Question: My query show two person with name "Anna", "Szymkowiak" and this same "id" but this is this same person. How can I sum this? For example:id "80", "Anna", "Szymkowiak", "23", 2 -> 23 is sum of month 20 plus 3 and 2 is sum of Aneks 1 plus 1
'''
SELECT DISTINCT SBA.HRSystemId AS Id, SBA.FirstName, SBA.Surname,
CASE WHEN SBA.EndDate < GETDATE()
THEN DATEDIFF(MONTH,SBA.StartDate,SBA.EndDate)
ELSE DATEDIFF(MONTH,SBA.StartDate, GETDATE())
END AS Miesiace_Przepracowane,
MAX(SBC.ContractNumber) AS Aneks
FROM SB_Applications SBA JOIN SB_Contracts SBC ON SBA.ApplicationId = SBC.ApplicationId
WHERE SBA.IsActiveYN = 1 AND SBA.HRSystemId != 0 AND SBC.ApplicationStatusId = 4
GROUP BY SBA.FirstName, SBA.Surname,SBA.StartDate,SBA.EndDate,SBA.StartDate,SBA.HRSystemId,SBC.ContractNumber;
'''
and I get this:
'''
id |FirstName|Surname|Miesiace_Przepracowane|Aneks
80, Anna, Szymkowiak, 20, 1
80, Anna, Szymkowiak, 3, 1
91, Jack, Sparrow, 2, 1
92, Tom, Jones, 1, 1
100, Rocky, Balboa, 3, 0
'''
this example doesn't work

Thanks for help colleagues this was very good training for me :) I gave you point for helped.
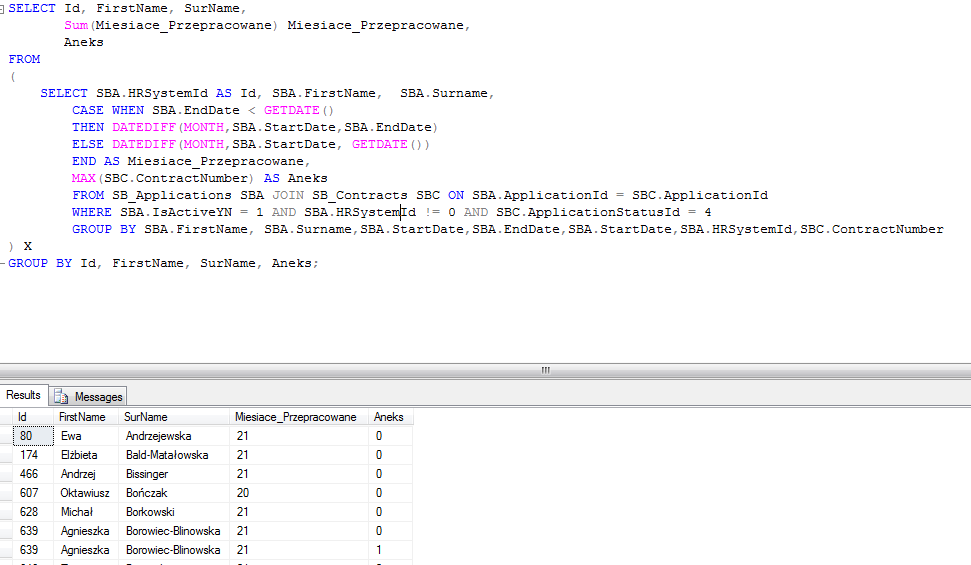
Answer: You almost never want to use DISTINCT when you already have GROUP BY; it's extraneous.
The most natural and quickest way is to extend your query using a derived table:
'''
SELECT HRSystemId, FirstName, SurName,
Sum(Miesiace_Przepracowane) Miesiace_Przepracowane,
MAX(Aneks) Aneks
FROM
(
SELECT SBA.HRSystemId AS Id, SBA.FirstName, SBA.Surname,
CASE WHEN SBA.EndDate < GETDATE()
THEN DATEDIFF(MONTH,SBA.StartDate,SBA.EndDate)
ELSE DATEDIFF(MONTH,SBA.StartDate, GETDATE())
END AS Miesiace_Przepracowane,
MAX(SBC.ContractNumber) AS Aneks
FROM SB_Applications SBA JOIN SB_Contracts SBC ON SBA.ApplicationId = SBC.ApplicationId
WHERE SBA.IsActiveYN = 1 AND SBA.HRSystemId != 0 AND SBC.ApplicationStatusId = 4
GROUP BY SBA.FirstName, SBA.Surname,SBA.StartDate,SBA.EndDate,SBA.StartDate,SBA.HRSystemId,SBC.ContractNumber
) X
GROUP BY HRSystemId, FirstName, SurName;
'''